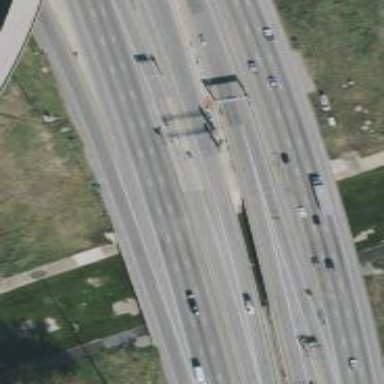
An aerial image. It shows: Toll gantry on the road.